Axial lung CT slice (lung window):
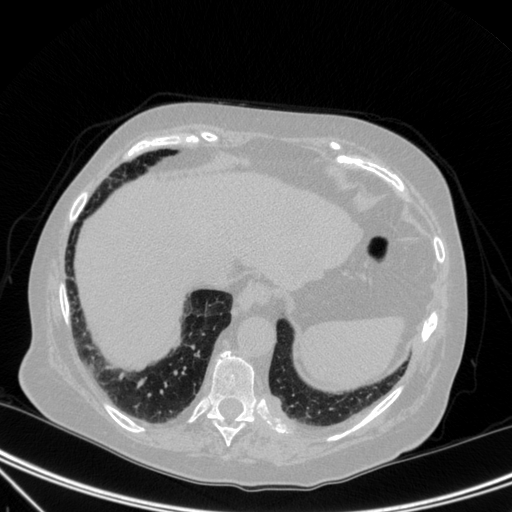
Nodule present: no